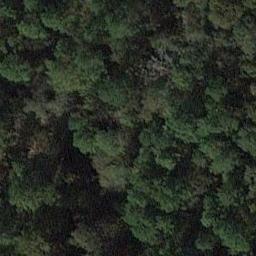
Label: forest